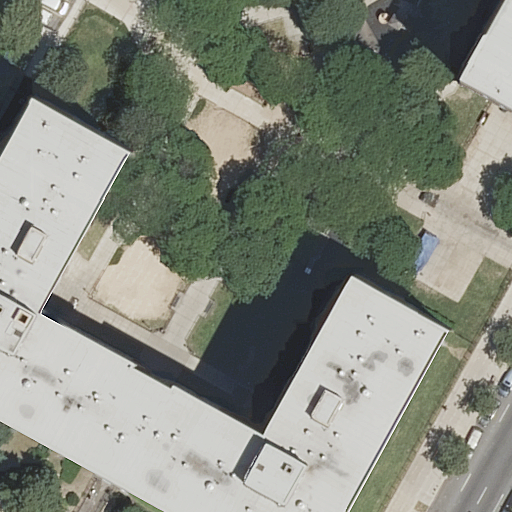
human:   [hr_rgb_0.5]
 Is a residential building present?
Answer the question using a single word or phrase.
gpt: yes

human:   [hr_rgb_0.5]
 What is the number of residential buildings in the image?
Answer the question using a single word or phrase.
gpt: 2

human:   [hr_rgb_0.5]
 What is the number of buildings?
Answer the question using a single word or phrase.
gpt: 2

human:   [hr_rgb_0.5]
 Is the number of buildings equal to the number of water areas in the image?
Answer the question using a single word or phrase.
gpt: no

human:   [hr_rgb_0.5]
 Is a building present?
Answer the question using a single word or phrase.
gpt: yes

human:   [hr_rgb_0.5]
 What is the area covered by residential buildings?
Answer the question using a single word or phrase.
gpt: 1616m2

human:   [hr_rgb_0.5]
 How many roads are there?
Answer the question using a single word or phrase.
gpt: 1

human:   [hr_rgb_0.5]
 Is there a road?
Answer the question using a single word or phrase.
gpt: yes

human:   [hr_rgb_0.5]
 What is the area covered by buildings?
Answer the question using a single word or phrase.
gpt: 1616m2

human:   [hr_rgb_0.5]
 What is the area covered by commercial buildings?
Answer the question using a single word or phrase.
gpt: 0m2

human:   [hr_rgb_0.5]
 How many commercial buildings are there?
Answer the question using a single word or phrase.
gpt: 0

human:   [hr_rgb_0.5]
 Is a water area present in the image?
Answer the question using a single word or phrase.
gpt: no

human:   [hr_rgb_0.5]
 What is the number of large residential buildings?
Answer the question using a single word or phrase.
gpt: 2

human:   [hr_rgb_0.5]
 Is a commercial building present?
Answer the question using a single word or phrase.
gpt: no

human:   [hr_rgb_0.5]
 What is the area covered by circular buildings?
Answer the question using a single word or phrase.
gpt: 0m2

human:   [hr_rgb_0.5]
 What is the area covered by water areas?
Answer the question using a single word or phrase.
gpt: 0m2

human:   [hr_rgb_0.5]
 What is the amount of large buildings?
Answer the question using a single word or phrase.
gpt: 2

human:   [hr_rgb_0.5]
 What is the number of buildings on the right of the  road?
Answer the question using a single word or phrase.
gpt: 1

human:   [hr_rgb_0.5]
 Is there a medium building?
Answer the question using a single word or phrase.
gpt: no

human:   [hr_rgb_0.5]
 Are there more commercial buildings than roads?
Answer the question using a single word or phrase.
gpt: no

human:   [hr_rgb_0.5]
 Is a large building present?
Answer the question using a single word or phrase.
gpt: yes

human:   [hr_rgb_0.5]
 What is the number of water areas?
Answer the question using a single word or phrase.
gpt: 0

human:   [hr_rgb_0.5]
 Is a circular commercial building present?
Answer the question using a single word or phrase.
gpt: no

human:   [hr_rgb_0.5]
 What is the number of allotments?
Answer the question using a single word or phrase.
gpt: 0

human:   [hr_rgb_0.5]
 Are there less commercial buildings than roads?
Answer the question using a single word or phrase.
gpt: yes

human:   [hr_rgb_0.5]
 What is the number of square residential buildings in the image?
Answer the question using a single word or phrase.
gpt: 0

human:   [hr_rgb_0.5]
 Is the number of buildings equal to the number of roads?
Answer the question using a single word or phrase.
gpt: no

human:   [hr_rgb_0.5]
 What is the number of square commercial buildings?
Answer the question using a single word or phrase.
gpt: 0

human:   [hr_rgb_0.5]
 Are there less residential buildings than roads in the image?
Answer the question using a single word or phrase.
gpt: no

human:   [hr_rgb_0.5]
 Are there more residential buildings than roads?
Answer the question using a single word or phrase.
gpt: yes

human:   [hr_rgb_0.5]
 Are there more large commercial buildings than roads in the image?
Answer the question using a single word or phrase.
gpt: no

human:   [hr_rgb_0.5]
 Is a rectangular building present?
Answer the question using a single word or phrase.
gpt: yes

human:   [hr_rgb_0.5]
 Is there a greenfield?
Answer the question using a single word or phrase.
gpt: no

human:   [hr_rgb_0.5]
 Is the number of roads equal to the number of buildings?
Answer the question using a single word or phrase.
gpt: no

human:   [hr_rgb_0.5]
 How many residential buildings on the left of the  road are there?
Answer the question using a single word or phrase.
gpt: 1

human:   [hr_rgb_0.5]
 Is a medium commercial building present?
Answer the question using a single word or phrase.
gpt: no

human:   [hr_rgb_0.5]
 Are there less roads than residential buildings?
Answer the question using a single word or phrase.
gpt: yes

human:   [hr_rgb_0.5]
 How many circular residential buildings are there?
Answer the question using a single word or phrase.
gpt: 0

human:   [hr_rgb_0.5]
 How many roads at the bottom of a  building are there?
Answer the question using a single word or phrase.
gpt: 1

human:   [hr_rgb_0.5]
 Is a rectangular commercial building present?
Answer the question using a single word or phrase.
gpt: no

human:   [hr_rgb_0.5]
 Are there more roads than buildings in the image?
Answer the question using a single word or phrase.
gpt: no

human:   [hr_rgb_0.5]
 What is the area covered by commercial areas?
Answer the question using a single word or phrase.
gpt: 0m2

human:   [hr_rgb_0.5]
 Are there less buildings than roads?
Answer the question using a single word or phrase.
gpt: no

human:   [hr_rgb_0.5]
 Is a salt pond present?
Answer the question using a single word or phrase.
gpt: no

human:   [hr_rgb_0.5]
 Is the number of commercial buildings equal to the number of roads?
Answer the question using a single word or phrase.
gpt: no

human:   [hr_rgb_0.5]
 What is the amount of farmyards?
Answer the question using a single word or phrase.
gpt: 0

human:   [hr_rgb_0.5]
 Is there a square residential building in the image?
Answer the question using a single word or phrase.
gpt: no

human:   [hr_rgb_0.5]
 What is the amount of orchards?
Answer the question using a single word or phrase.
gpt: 0

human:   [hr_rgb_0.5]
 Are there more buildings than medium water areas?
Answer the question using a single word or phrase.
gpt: yes

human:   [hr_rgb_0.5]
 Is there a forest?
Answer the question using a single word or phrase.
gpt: no

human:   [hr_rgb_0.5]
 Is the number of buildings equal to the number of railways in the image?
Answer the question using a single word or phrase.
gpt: no

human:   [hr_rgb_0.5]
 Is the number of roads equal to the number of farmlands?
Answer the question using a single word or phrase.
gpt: no

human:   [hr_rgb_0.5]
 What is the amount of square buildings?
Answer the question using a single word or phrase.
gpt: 0

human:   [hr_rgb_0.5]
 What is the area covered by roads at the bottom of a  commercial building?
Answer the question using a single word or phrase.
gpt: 0m2

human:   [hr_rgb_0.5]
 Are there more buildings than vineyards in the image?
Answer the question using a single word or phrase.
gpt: yes

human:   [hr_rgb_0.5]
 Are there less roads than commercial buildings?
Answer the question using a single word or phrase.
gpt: no

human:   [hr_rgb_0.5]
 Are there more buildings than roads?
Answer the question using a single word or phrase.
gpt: yes

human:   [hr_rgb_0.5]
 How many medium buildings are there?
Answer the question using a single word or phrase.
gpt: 0

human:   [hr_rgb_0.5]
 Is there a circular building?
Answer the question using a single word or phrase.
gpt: no

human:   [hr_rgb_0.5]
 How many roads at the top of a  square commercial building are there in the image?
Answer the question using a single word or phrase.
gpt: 0

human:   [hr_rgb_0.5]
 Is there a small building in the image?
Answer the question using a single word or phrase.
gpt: no

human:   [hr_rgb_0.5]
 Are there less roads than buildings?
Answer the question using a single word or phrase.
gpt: yes

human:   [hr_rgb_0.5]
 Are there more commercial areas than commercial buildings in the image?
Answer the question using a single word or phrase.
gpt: no

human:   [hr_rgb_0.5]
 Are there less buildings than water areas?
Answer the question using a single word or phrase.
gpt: no